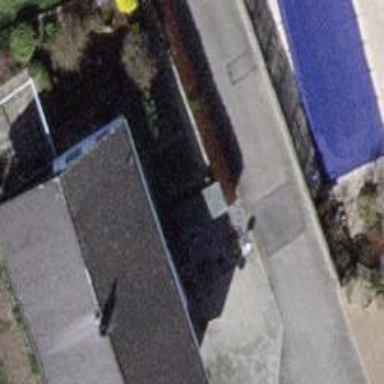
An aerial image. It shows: Building with gabled roof.